Question: We are working on an application which will ask users various questions, these questions can have branches, so they don't run in a straight order. for example, if the below is a structure of questions and where they can flow to:

Question 2 has a branch if the user answers Yes we move to 3 and end at 7, otherwise we work our way down 4,5,6,7. I have come up with a table design but wanted to get feedback if the design will work or if there is a better way to structure this.
There will be a Question table which will have Id (Key) and Text columns. The tree itself will be represented as:
'''
QuestionId | PreviousId | NextId | Branch Condition
1 0 2 NULL
2 1 3 Yes
2 1 4 No
3 2 7 NULL
4 2 5 NULL
5 4 6 NULL
7 3 0 NULL
7 6 0 NULL
'''
the way it would work, once a question is answered the system would check what the current question's branch condition is, if null just move to the nextId. otherwise find the answer the user selected and go to the associated nextId. we only expect Y/N questions to branch.
the previousId I've kept for now, in case the users would like the ability to go back and retake a question, currently they only want to move forward.
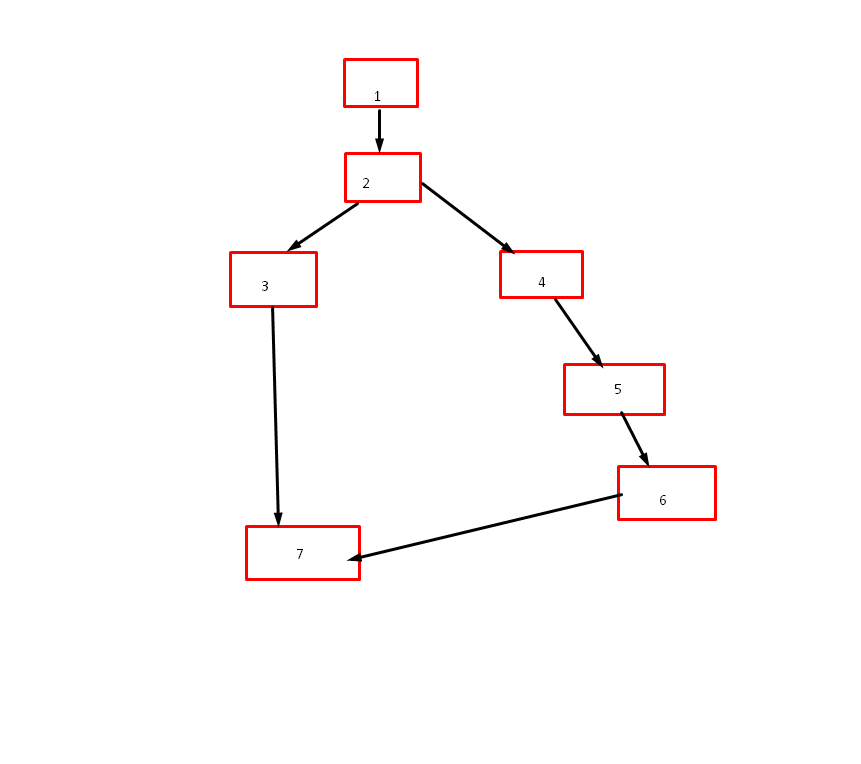
Answer: If it's only yes/no questions that may have different next question, I would suggest adding 2 columns to the questions table that specify next question id when the answer is (or default, when it's not a yes/no question) and next question id when the answer is . keeping the previous answer id seems to me to be redundant, since you can easily keep in memory the entire questions path in the application itself.
, if sometime in the future you are going to also have multiple choice questions, and the next question will depend on the answer (i.e category and sub categories), then I suggest you add an answers table as well, and keep a column for next question id both in the questions table and in the answers table.
If the next question id is not dependent on the answer, then keep it in the questions table. If it is dependent on the answer, then put 'null' in the next question id column of the questions table, and keep the next question id in the answers table.
This will provide you maximum flexibility and a simple enough data structure.